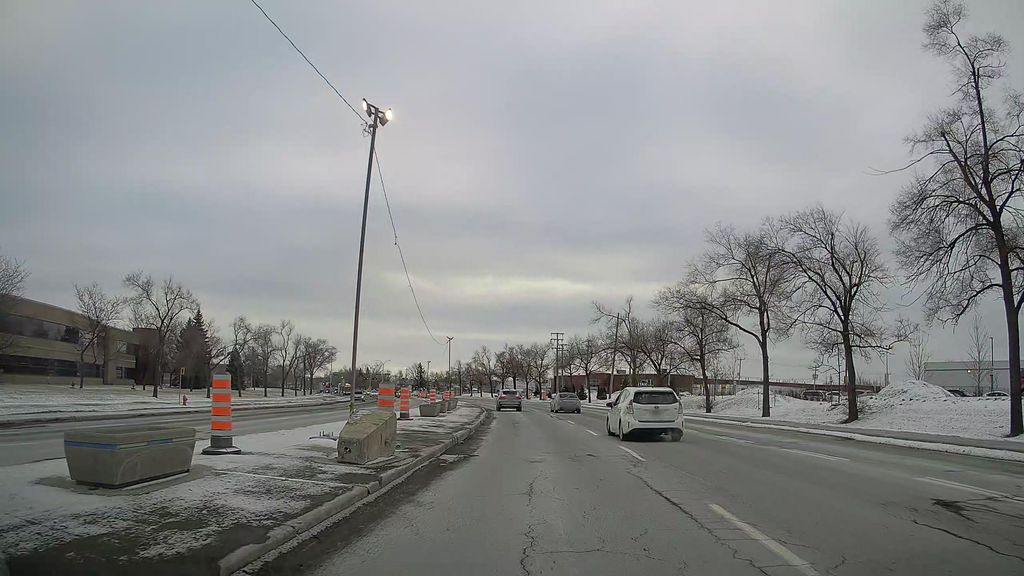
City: montreal